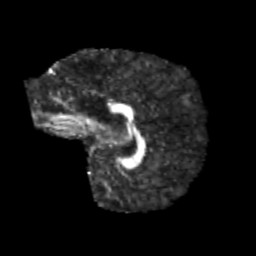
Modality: FA
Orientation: sagittal
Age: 9
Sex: male
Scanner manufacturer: siemens
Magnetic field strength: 3 T
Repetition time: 3.8 s
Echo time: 0.07 s